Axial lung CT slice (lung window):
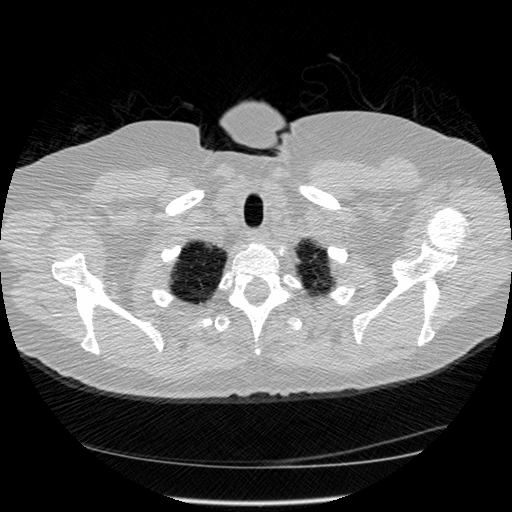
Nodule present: no